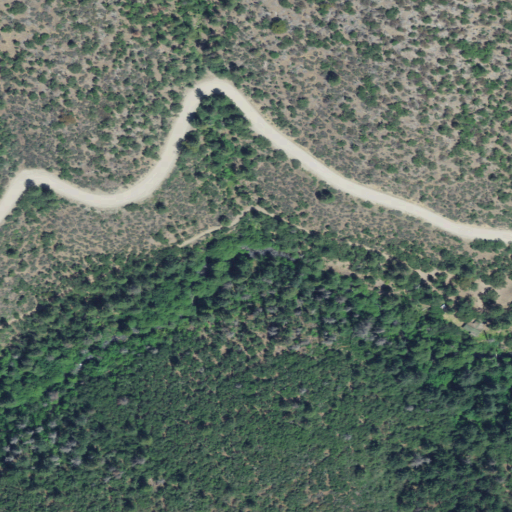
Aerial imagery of valley in Oregon named Thunder Gulch containing evergreen forest, shrub, low intensity development, and open development